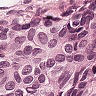
Metastatic tissue present: yes